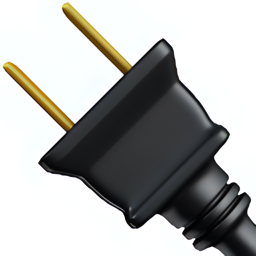
Name: electric plug
Emoji: 🔌
Group: Objects
Sub-group: computer